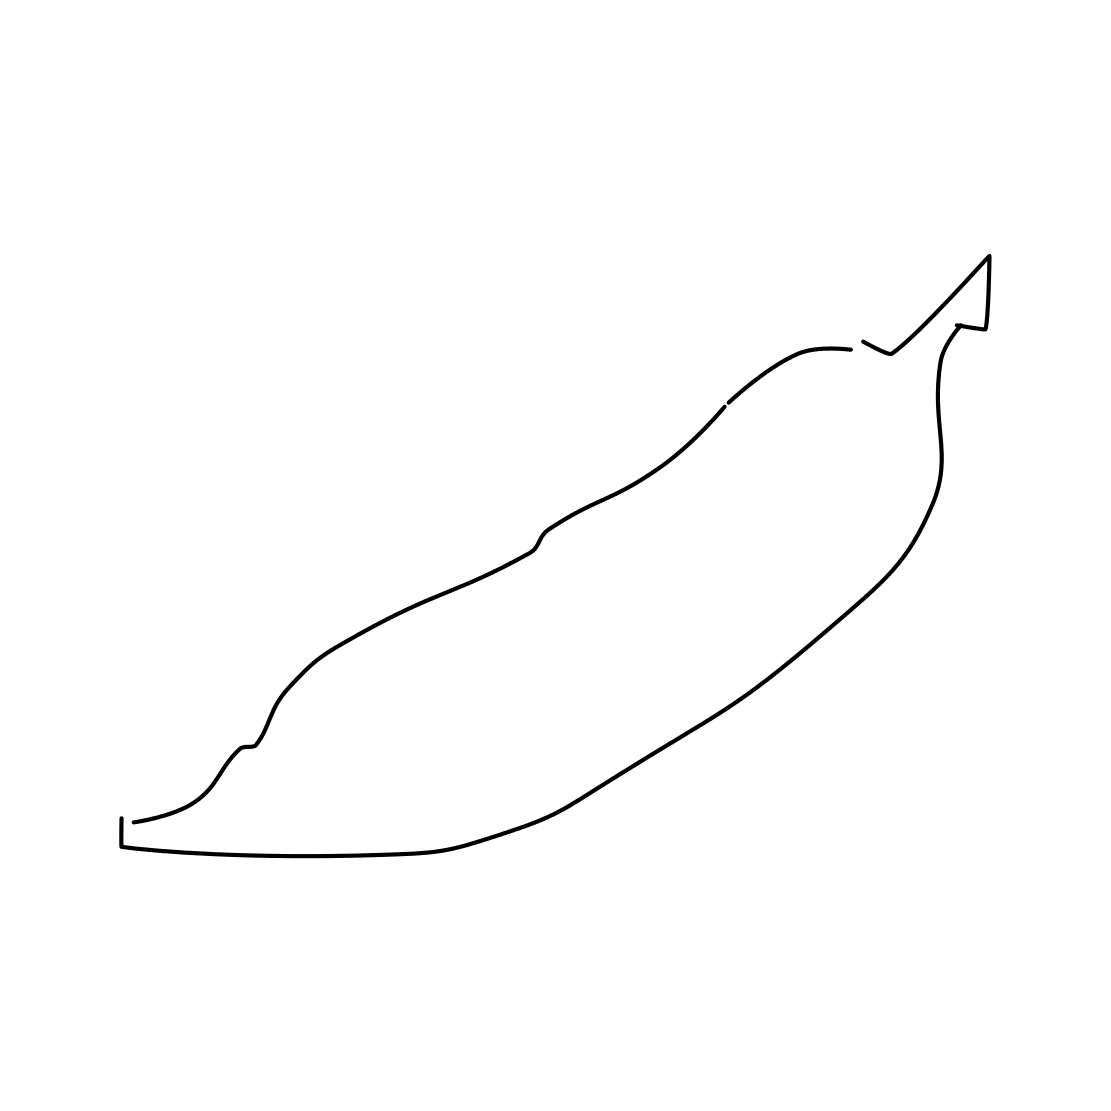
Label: banana